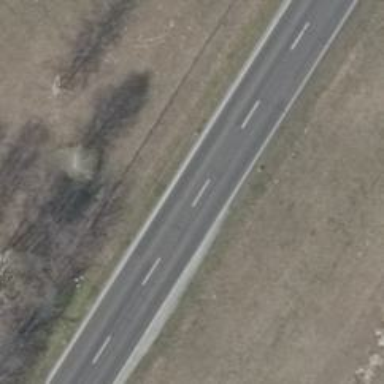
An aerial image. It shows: Asphalt road classified as tertiary.